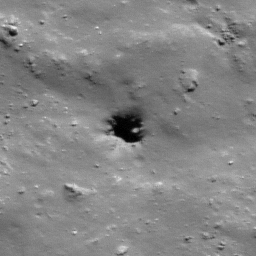
Pit: Tycho 14
Host crater: Tycho
Host type: impact_melt
Lunar coordinates: latitude -43.147, longitude 349.072